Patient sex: M
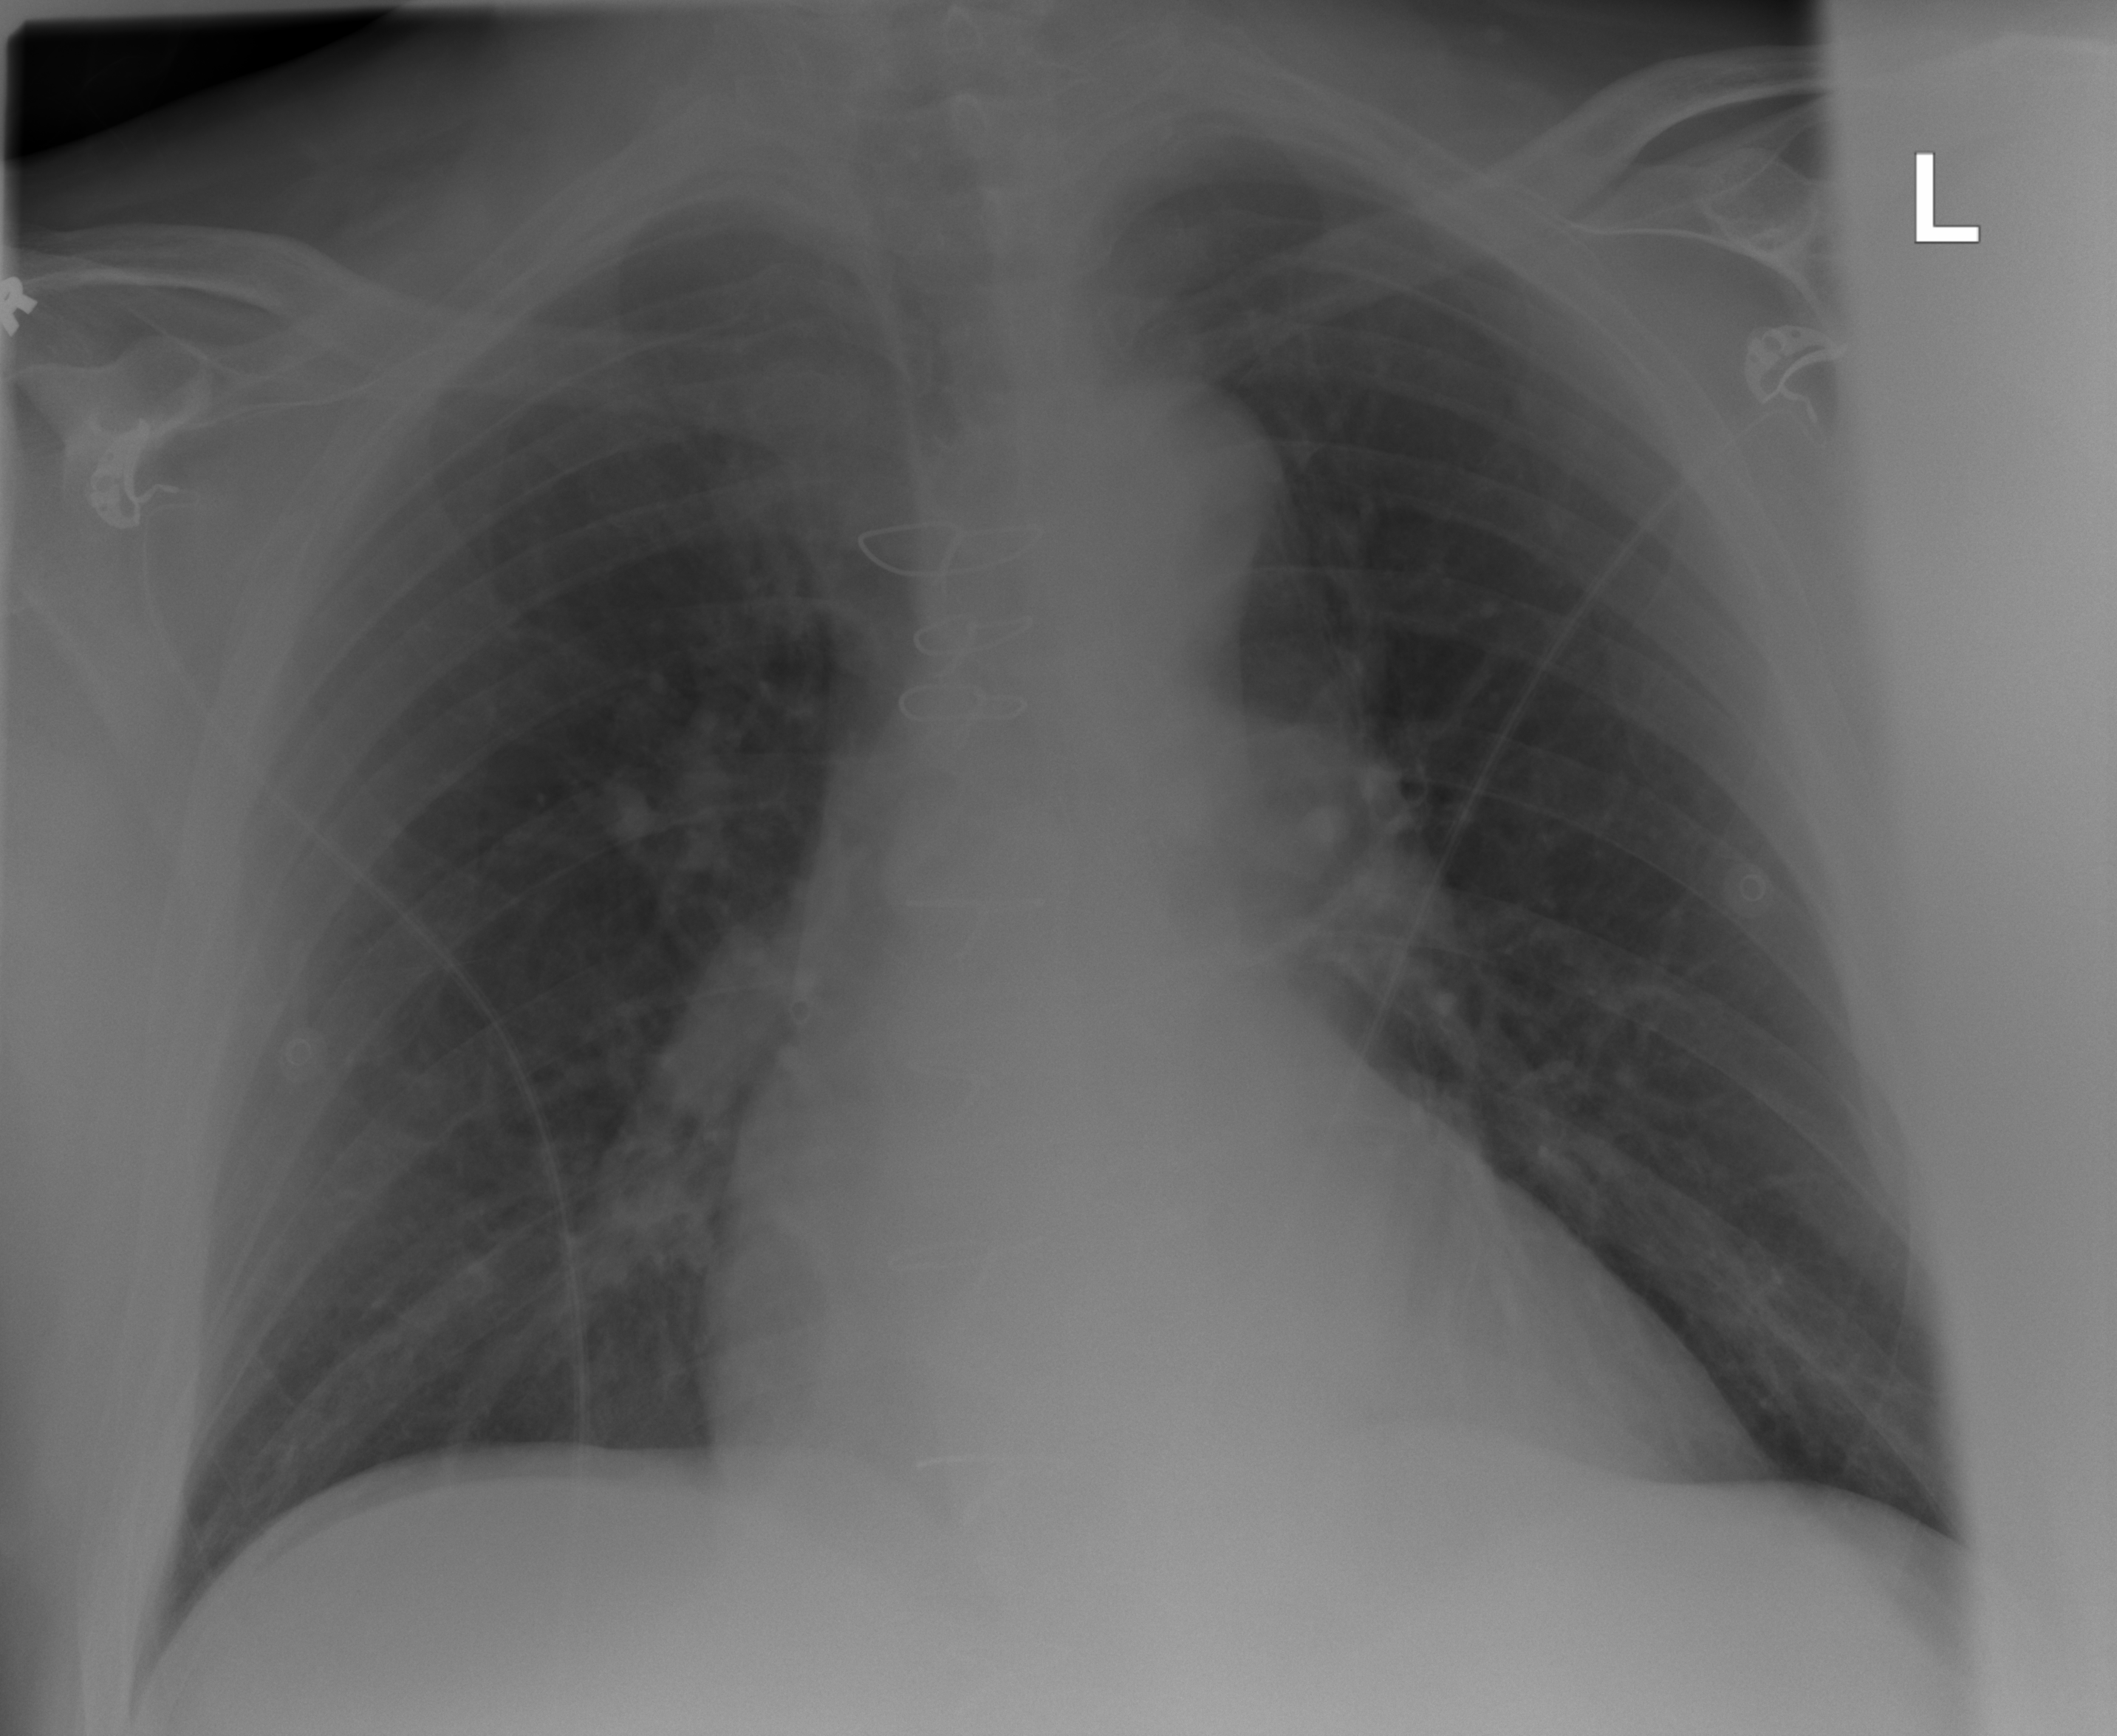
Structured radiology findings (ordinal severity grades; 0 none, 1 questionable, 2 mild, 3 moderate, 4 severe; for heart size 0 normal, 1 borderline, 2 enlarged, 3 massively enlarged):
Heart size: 1
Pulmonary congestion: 2
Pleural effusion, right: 0
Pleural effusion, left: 0
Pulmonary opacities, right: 0
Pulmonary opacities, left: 0
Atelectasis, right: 0
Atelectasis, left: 0